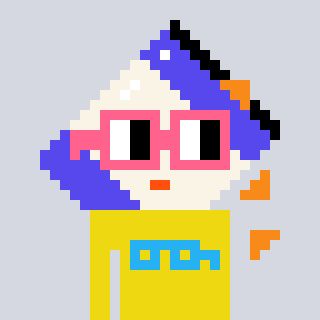
a pixel art character with square pink glasses, a chips-shaped head and a yellow-colored body on a cool background